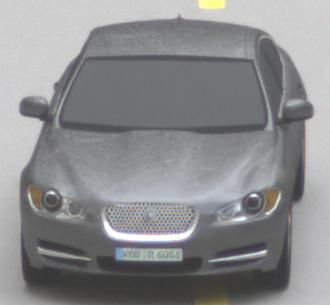
Make: Jaguar
Model: XF 3.0 V6
Detailed model: XF (X250) Limousine
Model produced from: 2010/02
Model produced until: 2010/10
Doors: 4
Color: gray
Road condition: dry road
Daytime: morning or afternoon
Contrast: low contrast